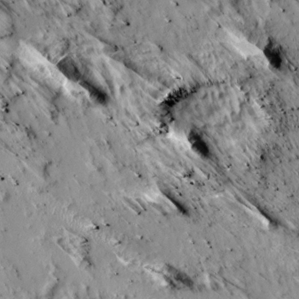
Label: non_frost